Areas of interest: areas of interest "Home Appliance and Electronics Store"
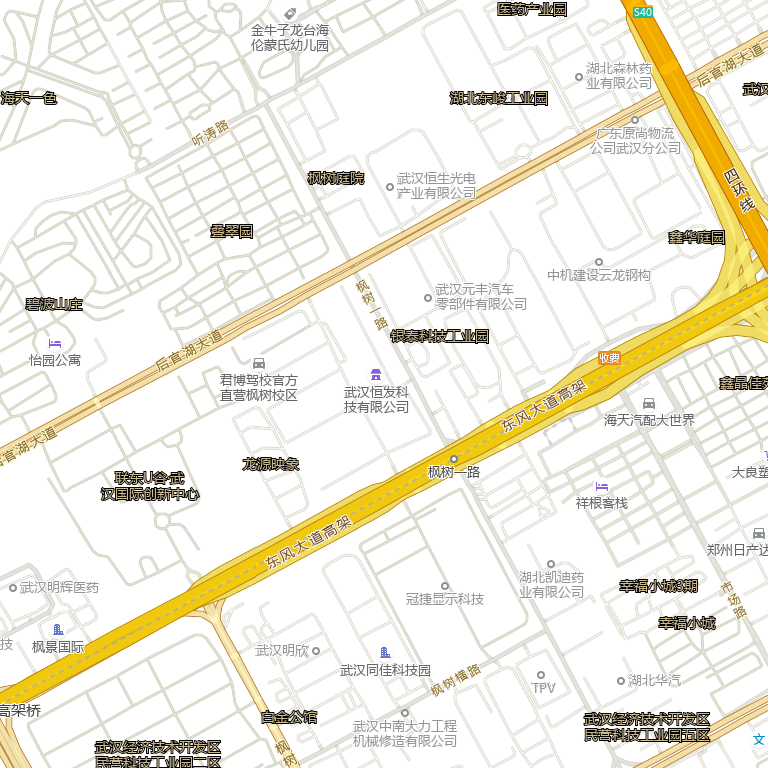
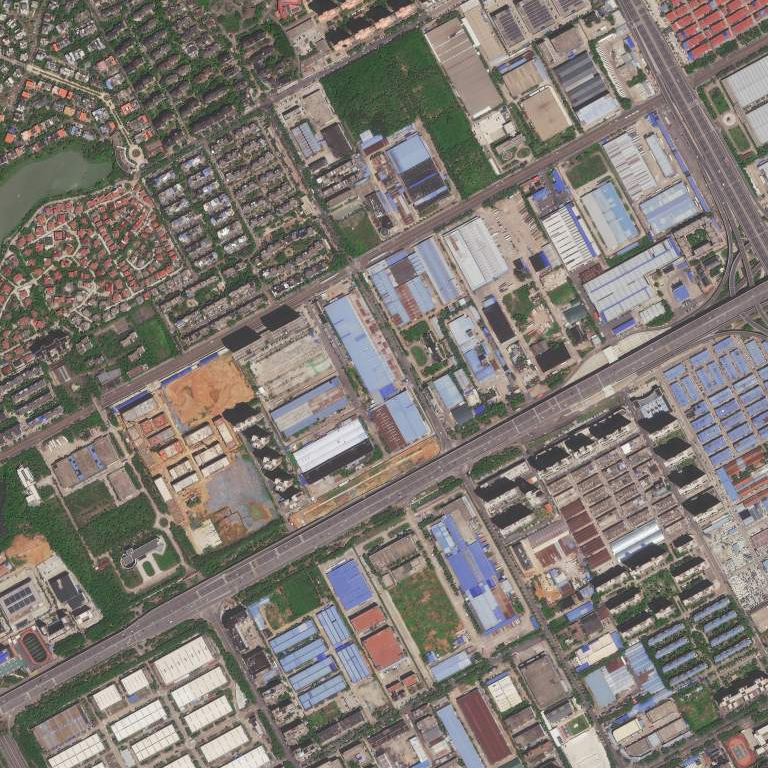